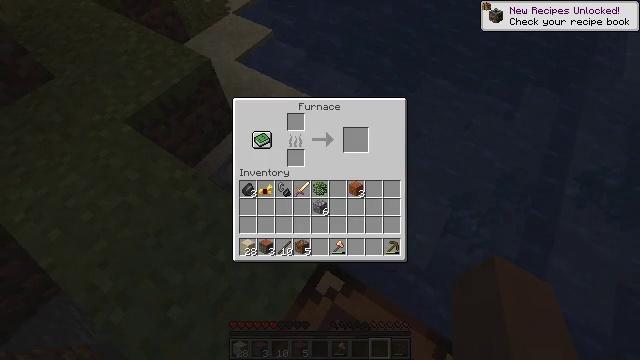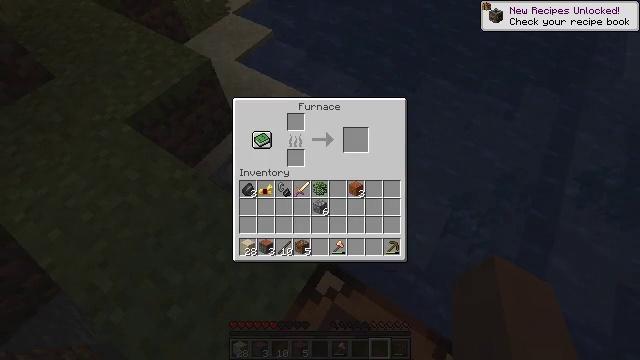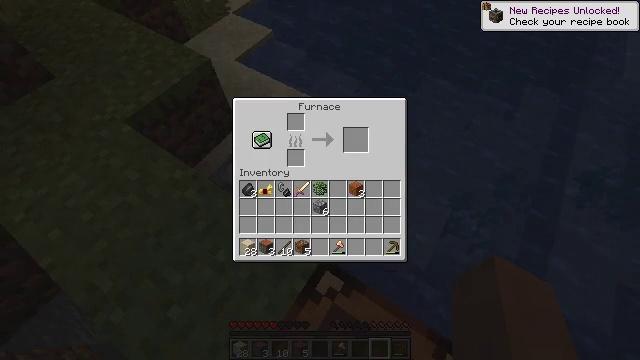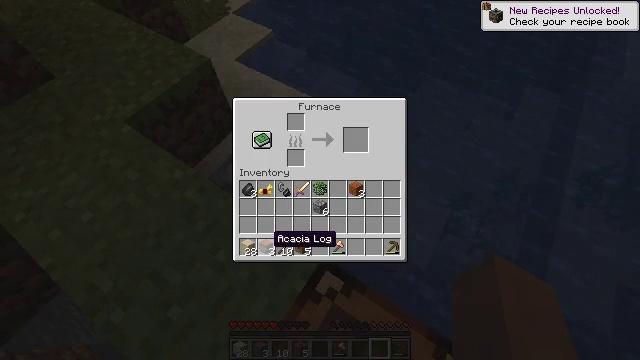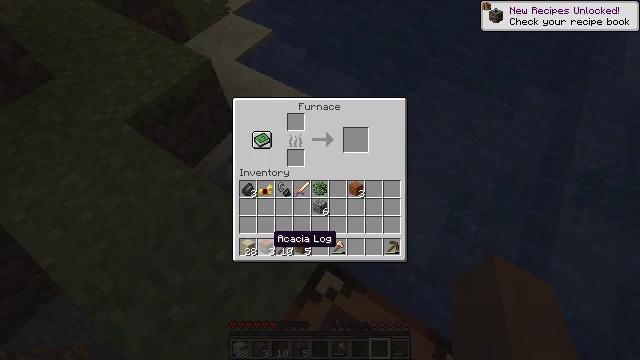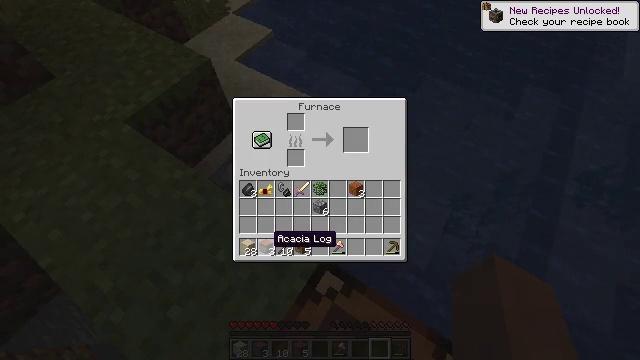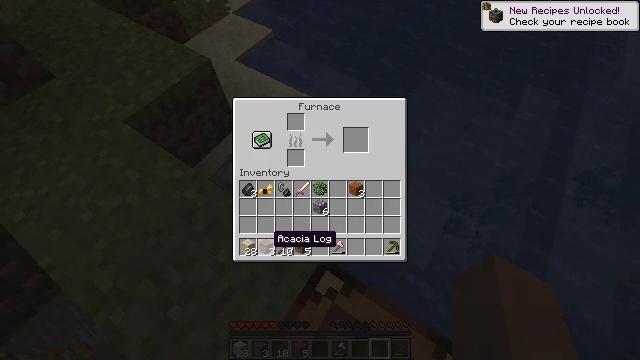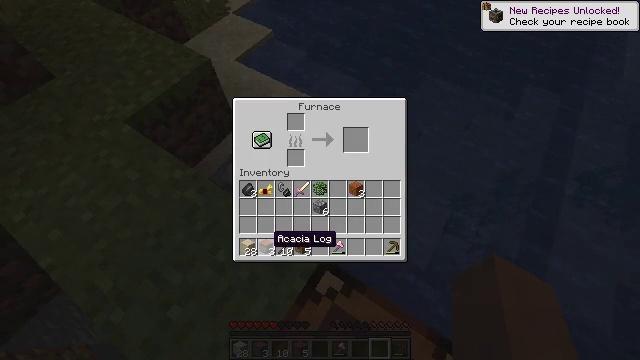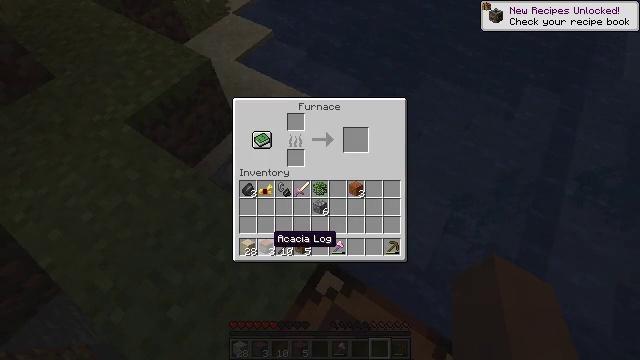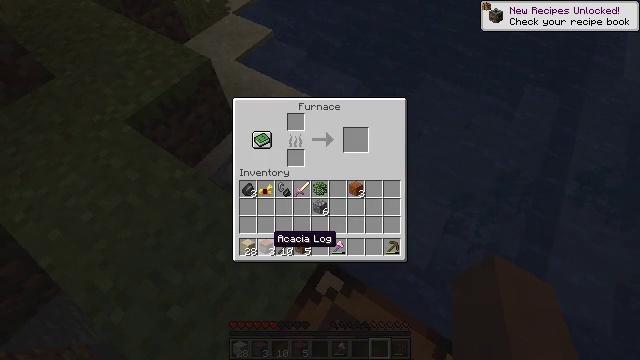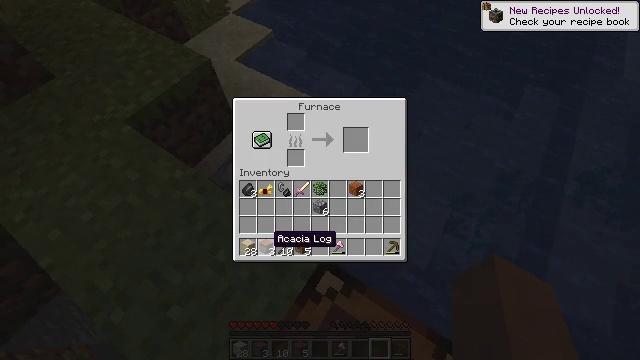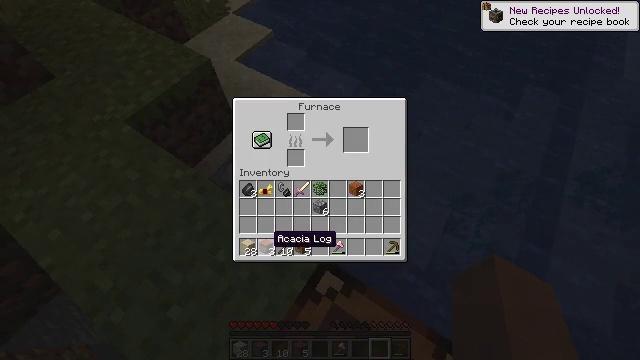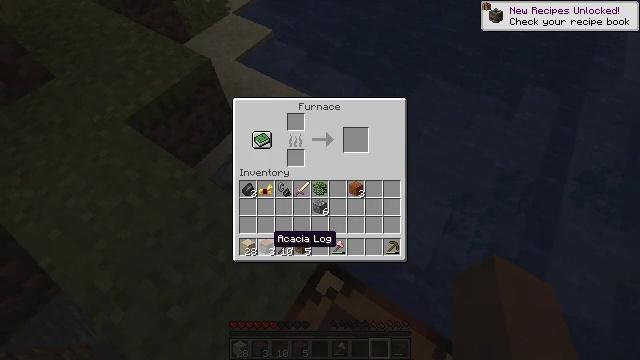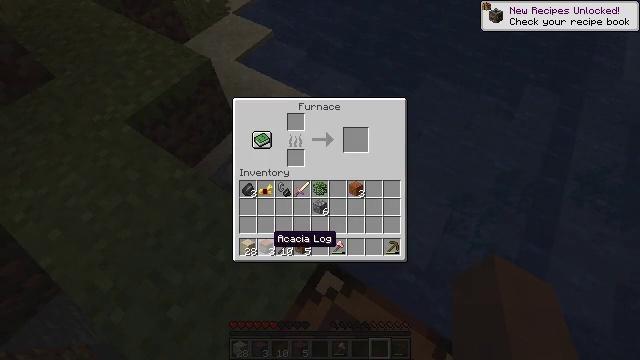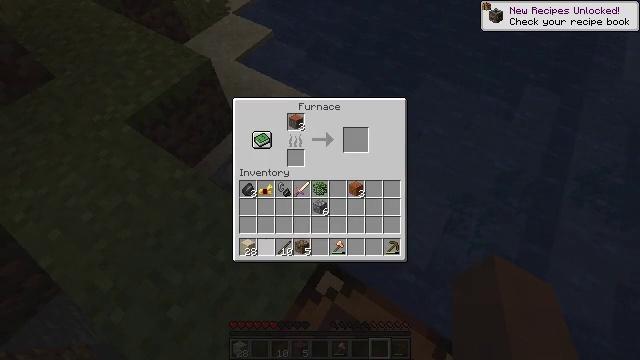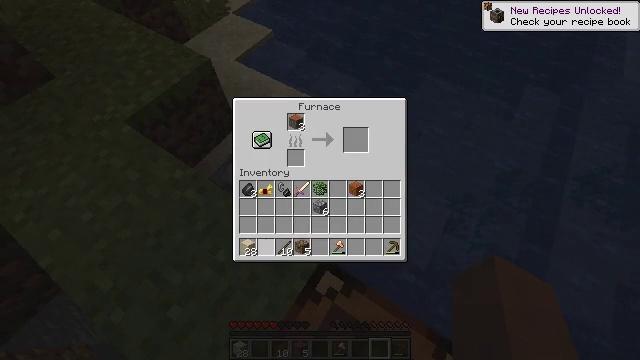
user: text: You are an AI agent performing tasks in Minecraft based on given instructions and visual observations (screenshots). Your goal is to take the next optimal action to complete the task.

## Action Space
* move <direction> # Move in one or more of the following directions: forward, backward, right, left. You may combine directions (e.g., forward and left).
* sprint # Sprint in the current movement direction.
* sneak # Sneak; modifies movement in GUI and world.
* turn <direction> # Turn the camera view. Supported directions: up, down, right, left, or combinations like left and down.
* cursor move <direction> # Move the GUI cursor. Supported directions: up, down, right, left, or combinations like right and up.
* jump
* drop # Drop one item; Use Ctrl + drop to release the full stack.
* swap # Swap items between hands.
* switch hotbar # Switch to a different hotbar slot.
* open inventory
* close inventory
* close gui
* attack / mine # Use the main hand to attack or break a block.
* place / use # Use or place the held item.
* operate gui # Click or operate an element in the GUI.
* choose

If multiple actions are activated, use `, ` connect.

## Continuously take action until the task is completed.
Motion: motion action
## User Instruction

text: Break the acacia log from the tree.
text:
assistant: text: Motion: sneak
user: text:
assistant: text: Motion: sneak
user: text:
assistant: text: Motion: sneak, cursor move right and down
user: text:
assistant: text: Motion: sneak
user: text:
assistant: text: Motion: sneak
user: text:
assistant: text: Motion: sneak
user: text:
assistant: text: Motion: sneak
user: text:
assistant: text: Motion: sneak
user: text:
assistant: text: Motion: sneak
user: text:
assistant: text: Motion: sneak
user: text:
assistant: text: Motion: sneak
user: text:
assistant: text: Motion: sneak
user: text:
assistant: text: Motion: sneak
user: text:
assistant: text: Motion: sneak, operate gui
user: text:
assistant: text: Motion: sneak, operate gui
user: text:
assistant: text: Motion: sneak, operate gui
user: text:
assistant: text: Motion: sneak, cursor move right
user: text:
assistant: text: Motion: sneak, cursor move right
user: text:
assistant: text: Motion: sneak, cursor move right
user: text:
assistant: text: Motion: sneak, cursor move right
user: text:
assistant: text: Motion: sneak
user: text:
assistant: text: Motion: sneak
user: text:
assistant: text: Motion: sneak
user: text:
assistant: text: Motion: sneak
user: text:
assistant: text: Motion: sneak
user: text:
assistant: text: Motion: sneak, operate gui
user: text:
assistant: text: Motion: sneak, operate gui
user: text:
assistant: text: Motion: sneak, operate gui
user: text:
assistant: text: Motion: sneak, cursor move up
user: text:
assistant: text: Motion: sneak, cursor move left and up